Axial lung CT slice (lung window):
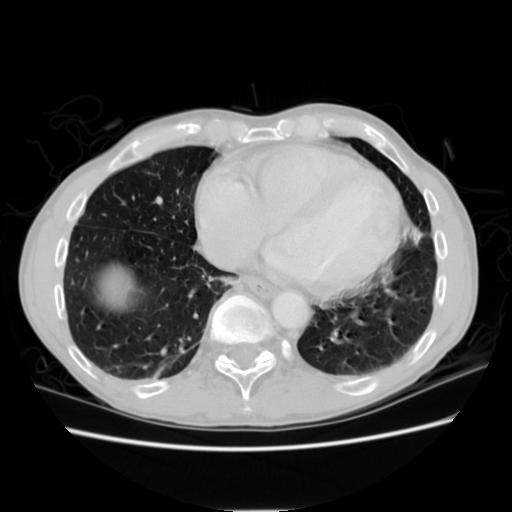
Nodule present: no